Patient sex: M
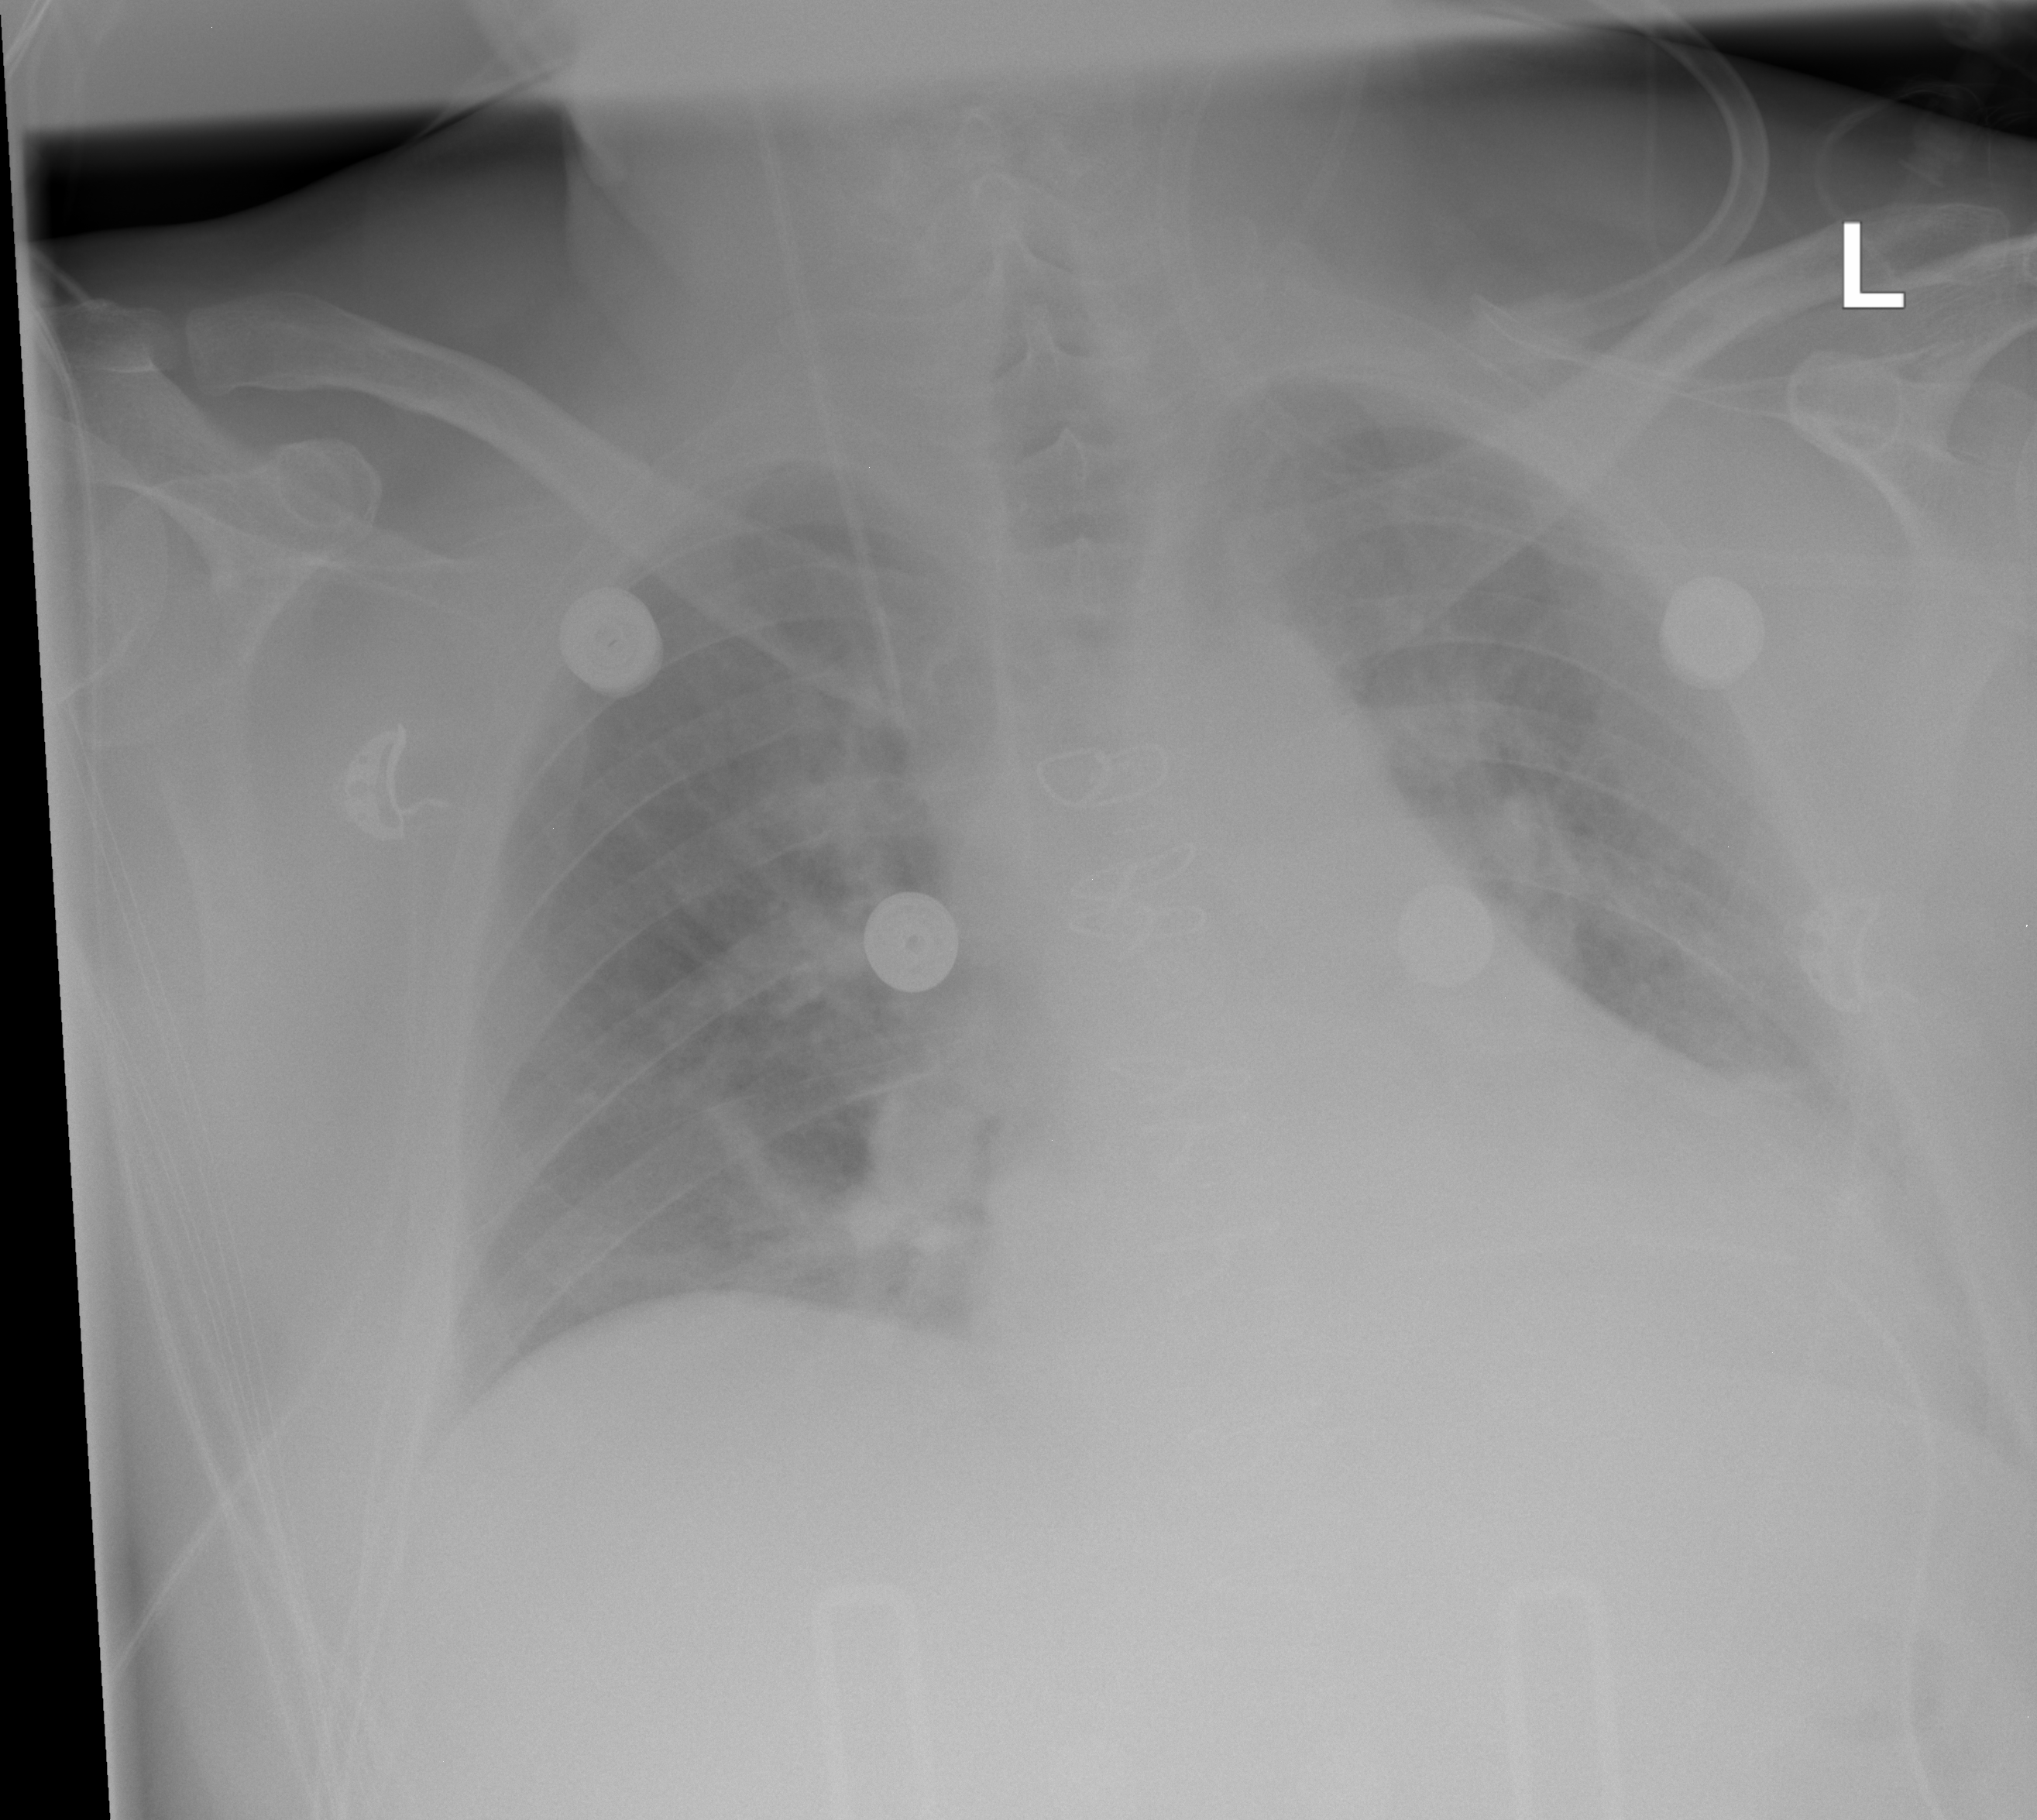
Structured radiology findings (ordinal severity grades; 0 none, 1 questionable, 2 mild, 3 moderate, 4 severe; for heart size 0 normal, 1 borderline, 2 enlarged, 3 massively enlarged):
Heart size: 2
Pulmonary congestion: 1
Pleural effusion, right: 0
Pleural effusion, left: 0
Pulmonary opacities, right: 0
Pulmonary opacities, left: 0
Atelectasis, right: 0
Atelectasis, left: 2